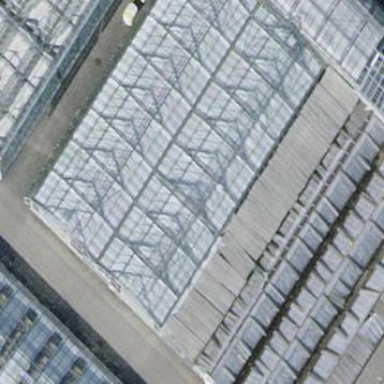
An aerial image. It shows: Greenhouse.